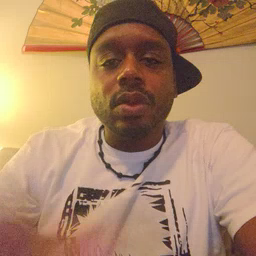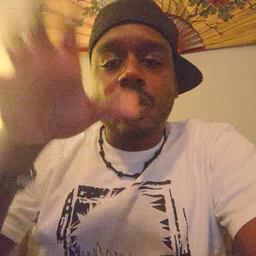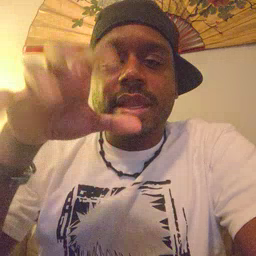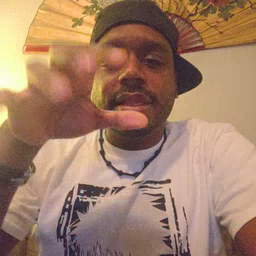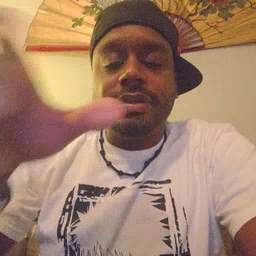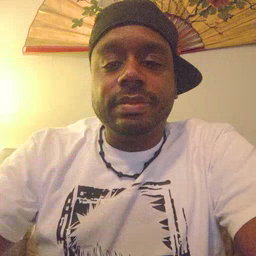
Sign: rain